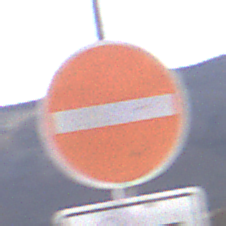
Verkehrszeichen: VerbotDerEinfahrt
Zusatzzeichen unten: MehrspurigeFahrzeugeFrei7
Umgebung: Outdoor, Nature
Tageszeit: MorningAfternoon
Wetter: PartlyCloudy
Licht: Natural
Jahreszeit: NotSpecified
Kontrast: HighContrast